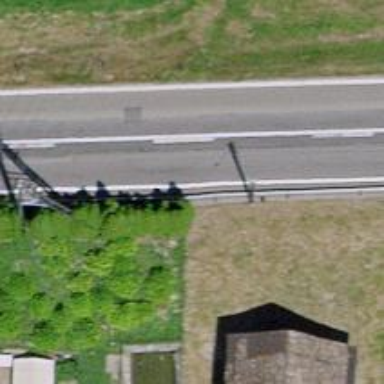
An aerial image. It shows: Power pole.